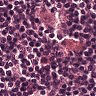
Metastatic tissue present: no